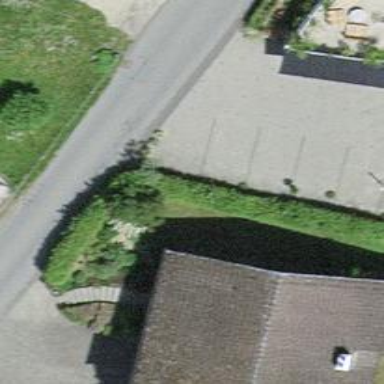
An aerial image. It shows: Hedge acting as barrier.